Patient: sex F, age 58
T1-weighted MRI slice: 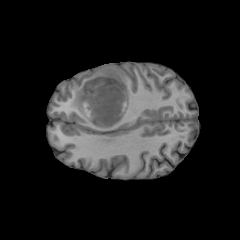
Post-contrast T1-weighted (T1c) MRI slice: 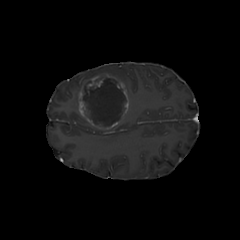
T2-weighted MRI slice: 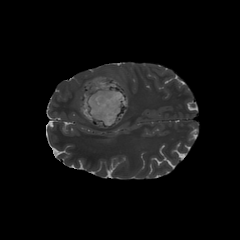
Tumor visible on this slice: yes
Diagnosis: Glioblastoma, IDH-wildtype
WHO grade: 4